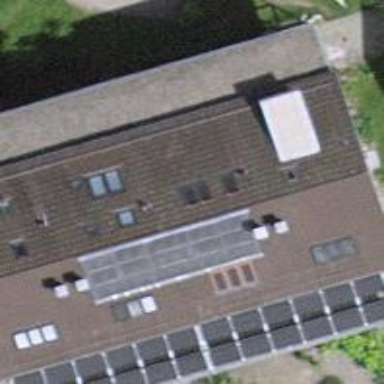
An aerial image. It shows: Terrace building.